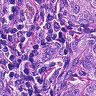
Metastatic tissue present: yes